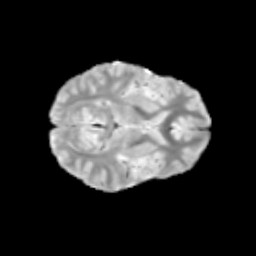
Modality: T2w
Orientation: axial
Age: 10
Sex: female
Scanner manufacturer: siemens
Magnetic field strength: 3 T
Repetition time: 3.8 s
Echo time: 0.07 s